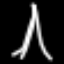
Label: The Eiffel Tower